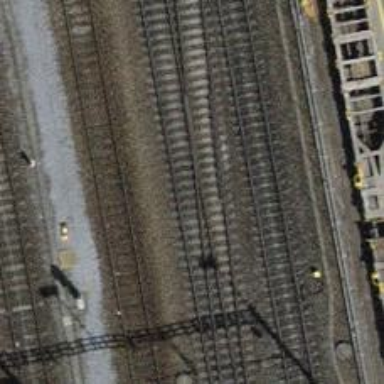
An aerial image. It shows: Railway siding with one electrified track and contact line for powering the train.